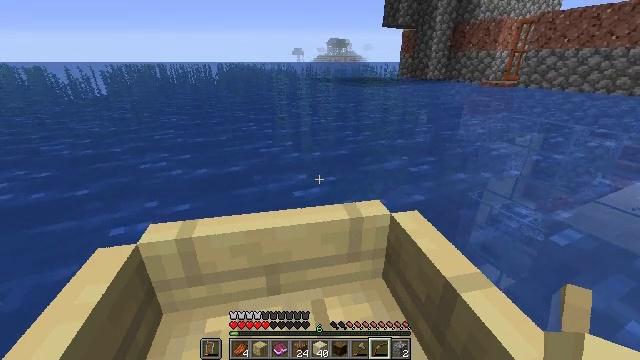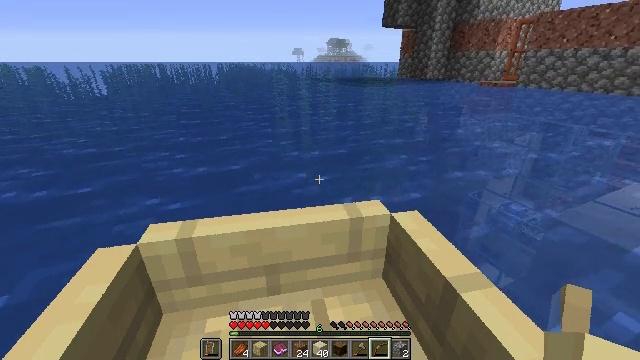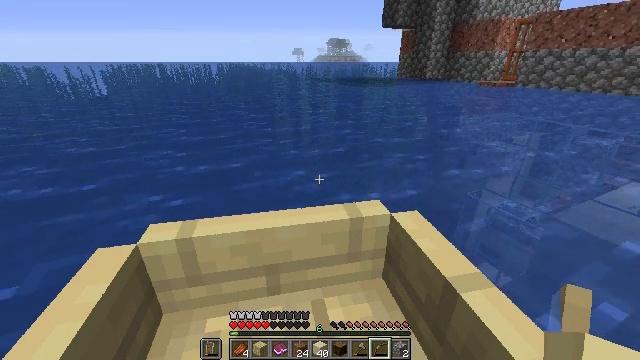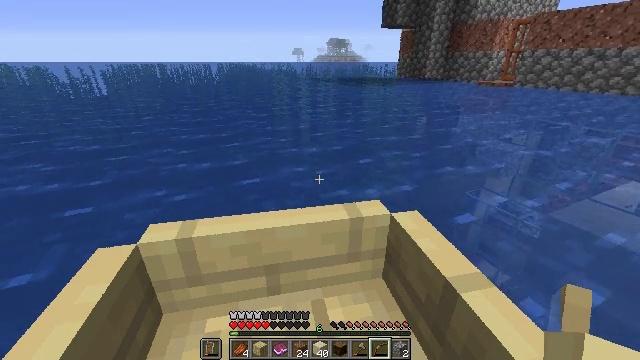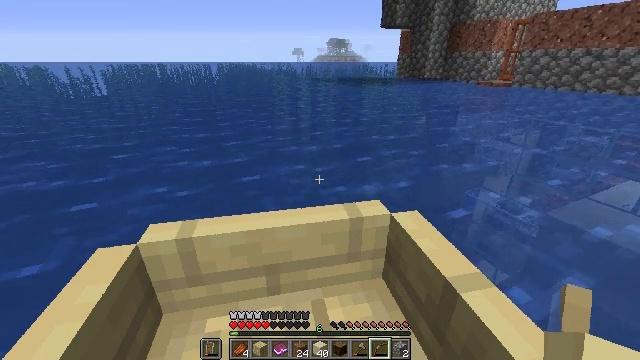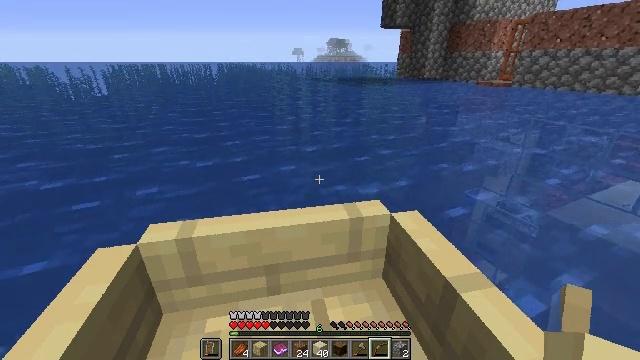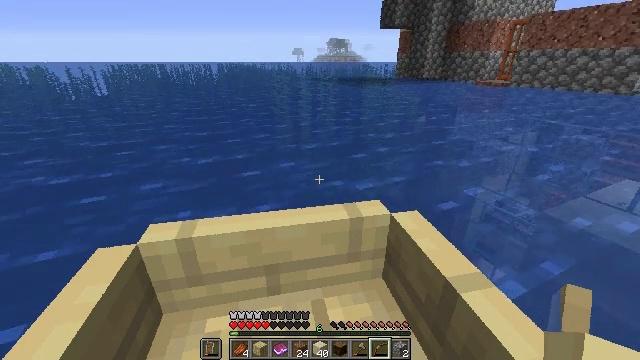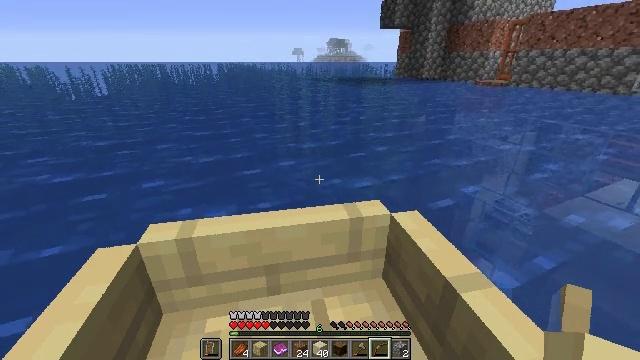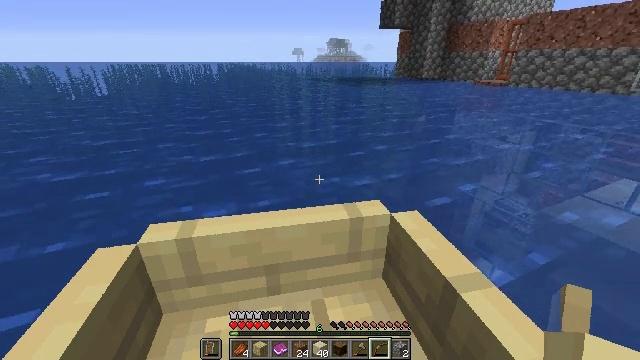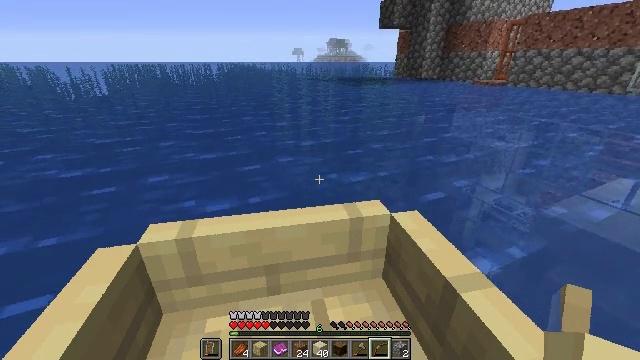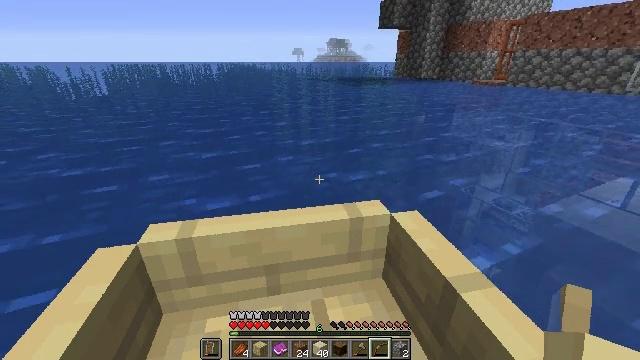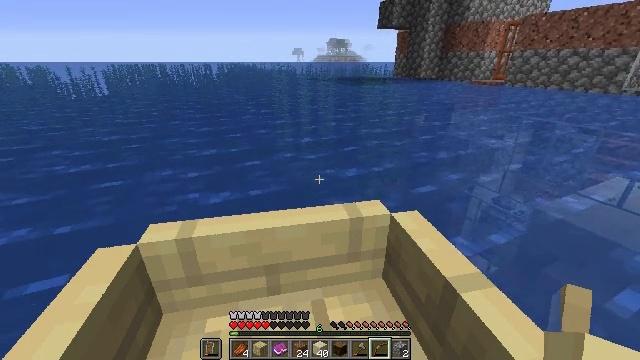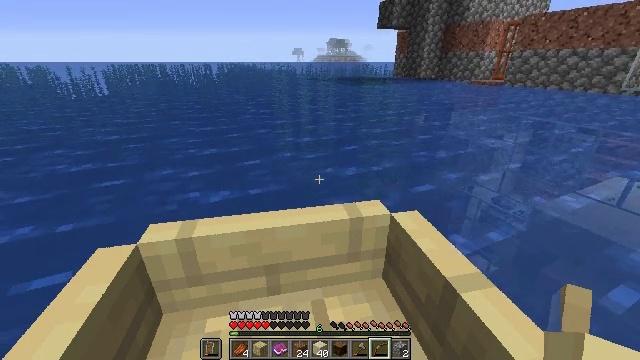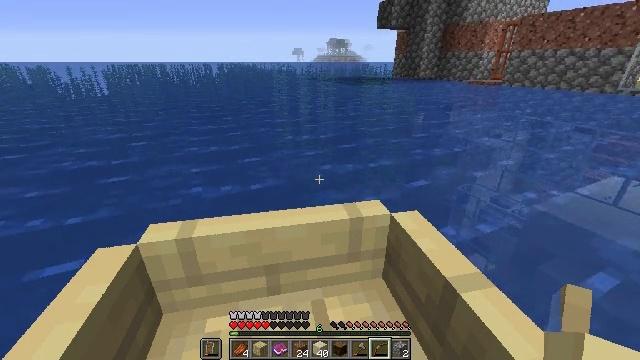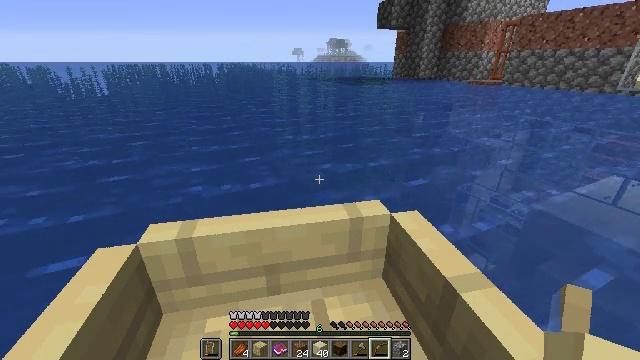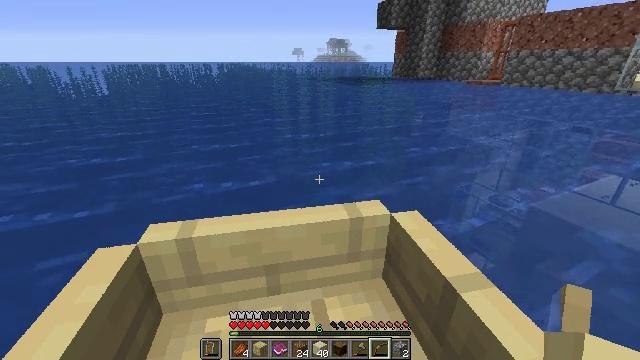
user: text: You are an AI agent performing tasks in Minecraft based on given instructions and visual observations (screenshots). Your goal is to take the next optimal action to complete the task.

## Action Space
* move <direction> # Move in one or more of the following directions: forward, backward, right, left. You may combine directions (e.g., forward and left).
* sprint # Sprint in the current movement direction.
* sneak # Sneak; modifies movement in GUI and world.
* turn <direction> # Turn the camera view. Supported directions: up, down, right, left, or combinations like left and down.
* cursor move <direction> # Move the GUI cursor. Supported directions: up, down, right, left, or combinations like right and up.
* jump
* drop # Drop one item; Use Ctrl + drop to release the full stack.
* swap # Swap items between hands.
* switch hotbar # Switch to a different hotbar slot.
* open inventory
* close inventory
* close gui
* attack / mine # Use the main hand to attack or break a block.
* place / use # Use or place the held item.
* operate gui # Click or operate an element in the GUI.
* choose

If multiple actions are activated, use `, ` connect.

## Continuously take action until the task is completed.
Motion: motion action
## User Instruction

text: Gather packed ice blocks.
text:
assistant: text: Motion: move back
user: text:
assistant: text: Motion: move back
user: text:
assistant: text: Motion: move back
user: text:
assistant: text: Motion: move back
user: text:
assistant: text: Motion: move back
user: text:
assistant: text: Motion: move back
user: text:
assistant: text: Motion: move back
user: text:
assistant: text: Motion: move back
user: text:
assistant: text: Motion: move back
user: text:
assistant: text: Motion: move back
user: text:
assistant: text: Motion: move back
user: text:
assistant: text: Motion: move back
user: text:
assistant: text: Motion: move back
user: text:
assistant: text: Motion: move back
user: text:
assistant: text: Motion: move back
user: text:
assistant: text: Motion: move back
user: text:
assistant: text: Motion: move back
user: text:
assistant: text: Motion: move back
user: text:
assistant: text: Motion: move back
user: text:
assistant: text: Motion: move back
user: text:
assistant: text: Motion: move back
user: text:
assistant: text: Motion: move back
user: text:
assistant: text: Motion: move back
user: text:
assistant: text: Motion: move back
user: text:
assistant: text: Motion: move back
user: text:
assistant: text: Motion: move back
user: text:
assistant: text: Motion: move back
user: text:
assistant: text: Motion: move back
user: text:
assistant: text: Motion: move back
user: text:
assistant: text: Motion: no_op